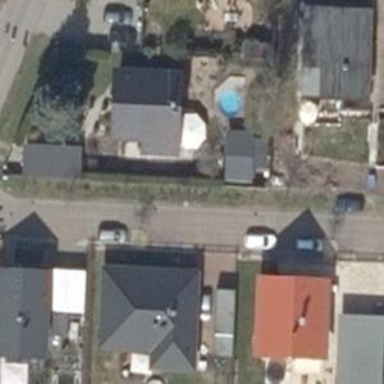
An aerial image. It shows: Driveway.